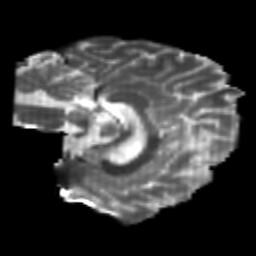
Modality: T2w
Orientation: sagittal
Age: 21
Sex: male
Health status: healthy
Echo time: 0.074 s